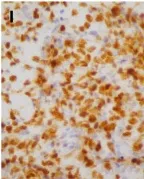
Case Pathology. , CD15 . J X400).
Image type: pathology (immunostaining)